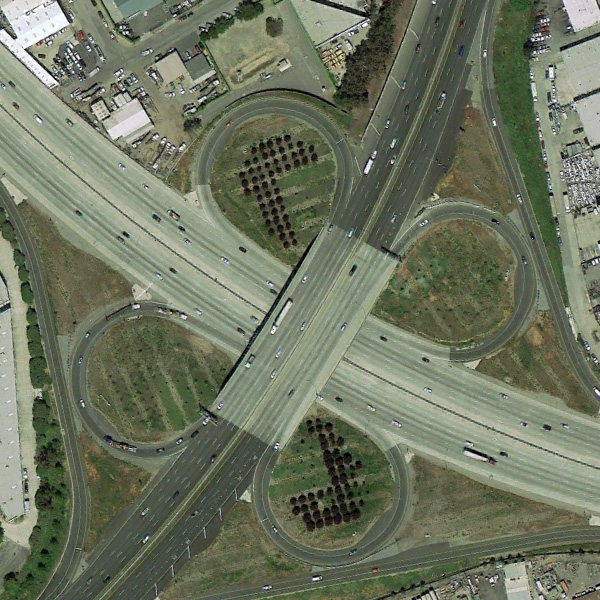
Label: Viaduct